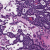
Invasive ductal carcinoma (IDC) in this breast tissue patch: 0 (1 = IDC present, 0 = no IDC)